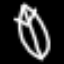
Label: leaf